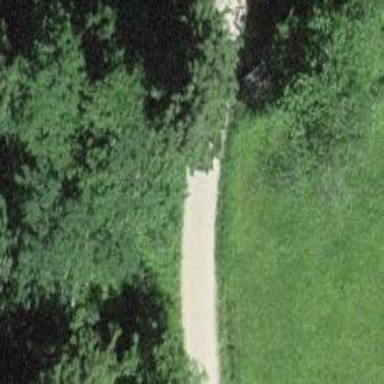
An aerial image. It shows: Bench.